Interaction volume radius: 5 \u00c5
Interaction volume height: 20 \u00c5
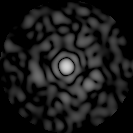
Disorder parameter: 0.8453